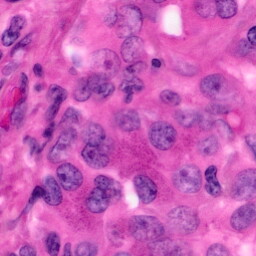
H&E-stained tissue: Pancreatic